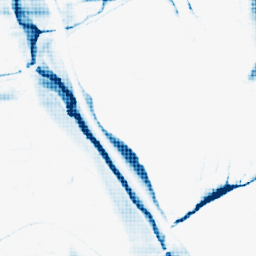
Category: morphological
Decomposition family: morphological_rect
Decomposition parameters: operation: closing
width: 50
height: 5
Upsampling method: sinc_hamming
Upsampling parameters: scale: 4
kernel_size: 4
Upsampling scale: 4